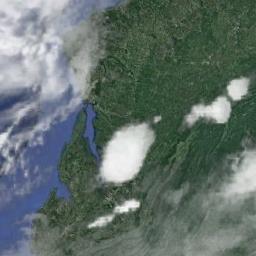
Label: cloud